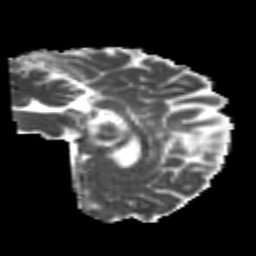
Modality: MD
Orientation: sagittal
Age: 24
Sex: female
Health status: healthy
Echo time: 0.074 s